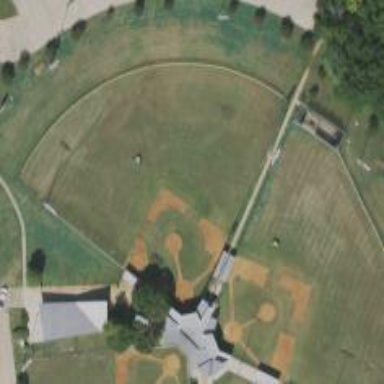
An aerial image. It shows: Baseball pitch for leisure land activities.